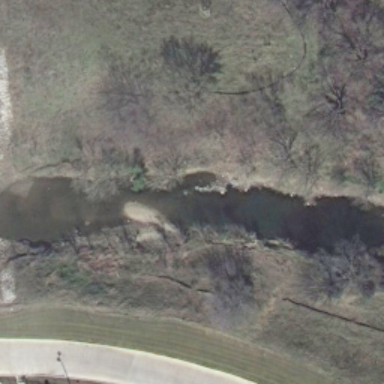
It is a river with a forest on one bank and a road on the other side .